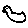
Label: bird